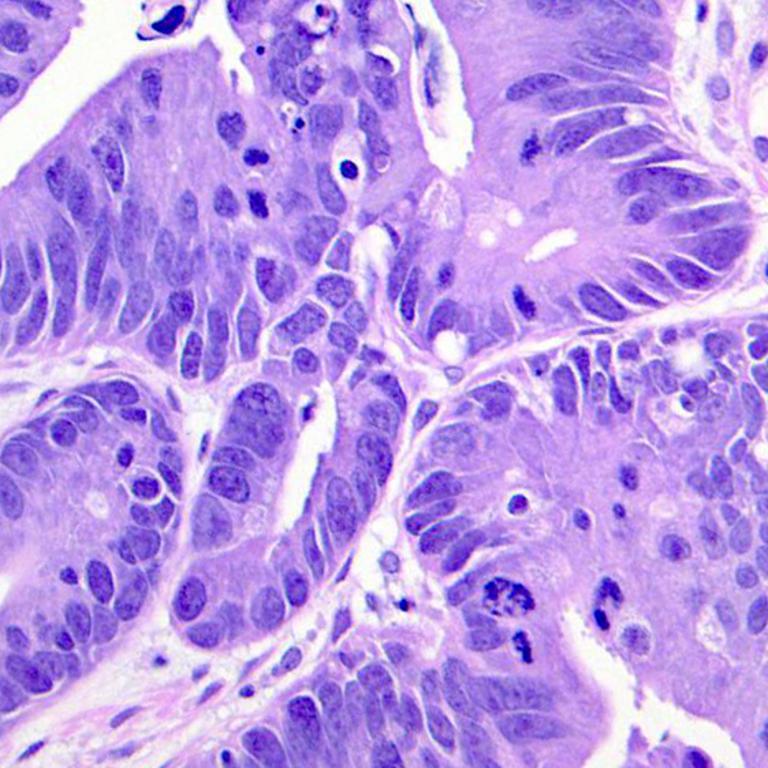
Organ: colon
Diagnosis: adenocarcinomas